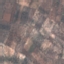
Land use / land cover class: PermanentCrop